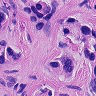
Metastatic tissue present: yes